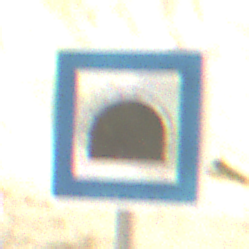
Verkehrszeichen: Tunnel
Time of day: Midday
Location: Outdoor (Beach)
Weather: PartlyCloudy
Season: NotSpecified
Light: Natural